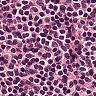
Metastatic tissue present: no